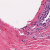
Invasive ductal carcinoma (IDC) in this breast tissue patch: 0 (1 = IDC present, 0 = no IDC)